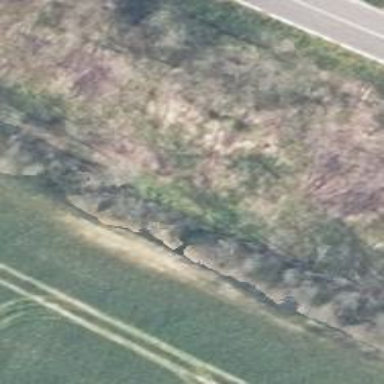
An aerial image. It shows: Abandoned railway.